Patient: sex F, age 68
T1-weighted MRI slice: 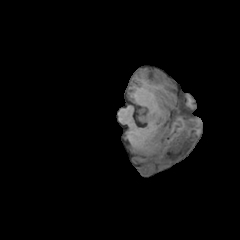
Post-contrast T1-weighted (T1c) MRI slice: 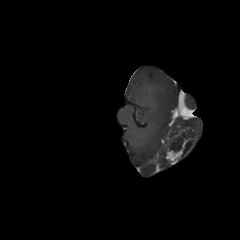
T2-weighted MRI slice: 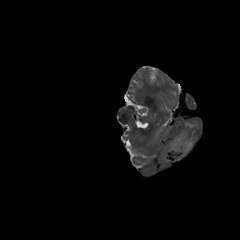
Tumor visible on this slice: yes
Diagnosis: Glioblastoma, IDH-wildtype
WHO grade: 4